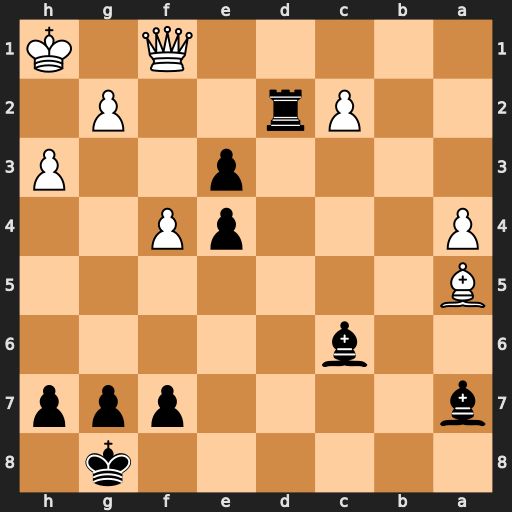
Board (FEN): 6k1/b4ppp/2b5/B7/P3pP2/4p2P/2Pr2P1/5Q1K
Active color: b
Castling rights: -
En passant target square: -
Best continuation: e2 Qe1 Rd1 Kh2 Rxe1